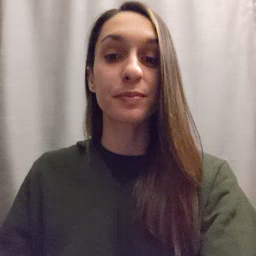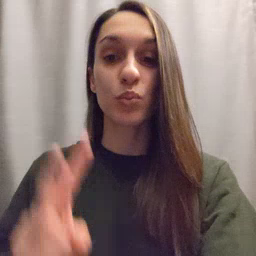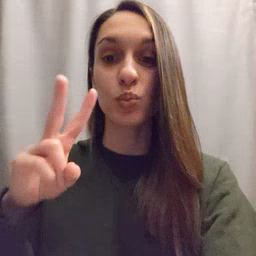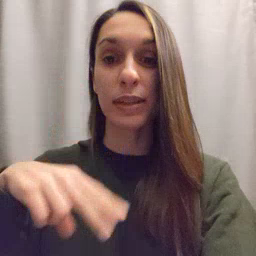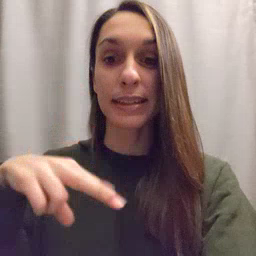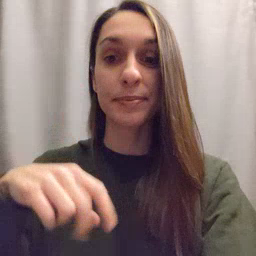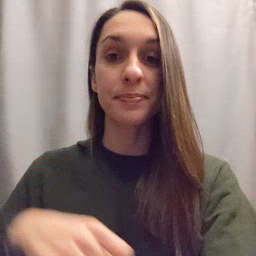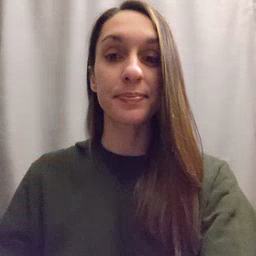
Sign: read